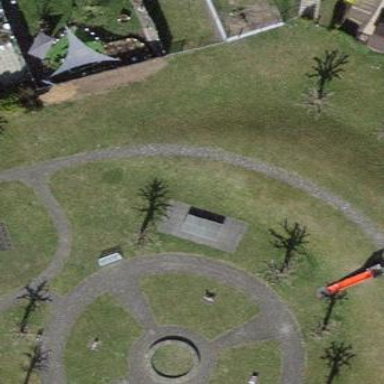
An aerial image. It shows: Playground area for leisure activities on the land.